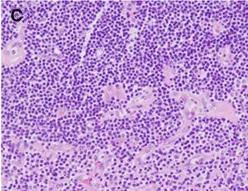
Interfollicular vascular proliferation with perivascular hyalinization and plasma cells and histiocytes infiltration.
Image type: pathology (h&e)